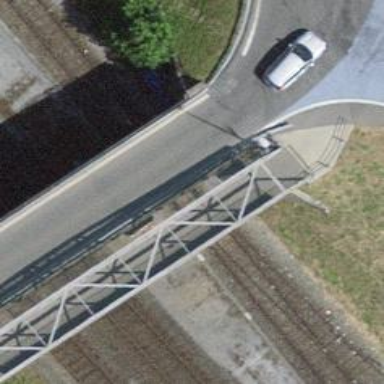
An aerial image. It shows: Railway switch.